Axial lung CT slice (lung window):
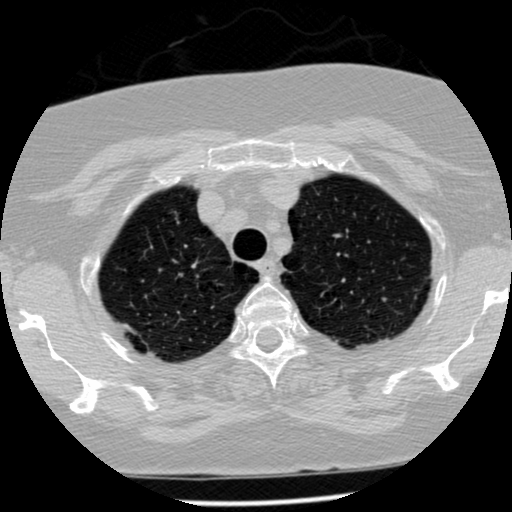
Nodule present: no